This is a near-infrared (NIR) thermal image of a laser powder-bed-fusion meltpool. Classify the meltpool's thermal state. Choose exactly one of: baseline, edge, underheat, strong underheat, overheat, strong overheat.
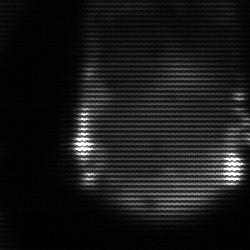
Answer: edge